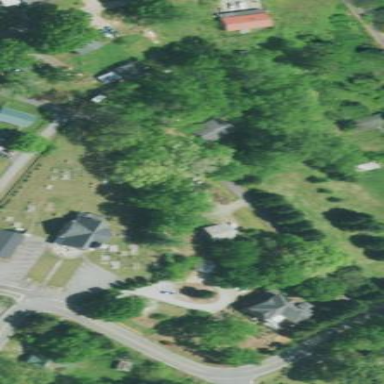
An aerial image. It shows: Grave yard.